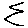
Label: zigzag